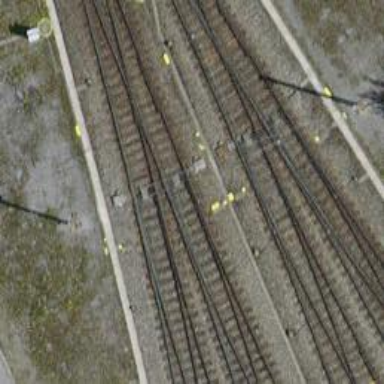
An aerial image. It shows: Railway yard.